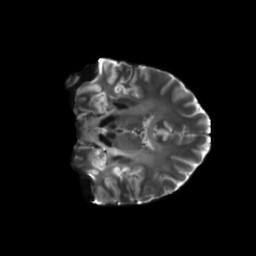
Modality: T2w
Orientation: coronal
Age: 26
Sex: female
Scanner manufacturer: siemens
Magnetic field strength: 6.98 T
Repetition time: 7.776 s
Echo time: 0.076 s